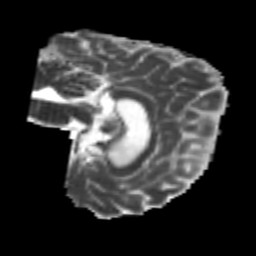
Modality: MD
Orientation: sagittal
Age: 22
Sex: male
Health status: healthy
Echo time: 0.074 s